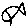
Label: fish